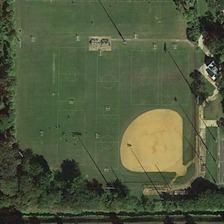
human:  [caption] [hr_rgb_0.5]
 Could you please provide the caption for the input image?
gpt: many green trees are around a baseball field .

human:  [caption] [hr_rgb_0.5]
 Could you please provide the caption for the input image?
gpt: many green trees are around a baseball field .

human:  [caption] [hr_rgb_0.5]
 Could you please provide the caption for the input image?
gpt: many green trees are around a baseball field .

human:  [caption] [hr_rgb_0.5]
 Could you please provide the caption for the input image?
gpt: many green trees are around a baseball field .

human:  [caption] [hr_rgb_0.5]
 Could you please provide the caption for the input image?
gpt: many green trees are around a baseball field .